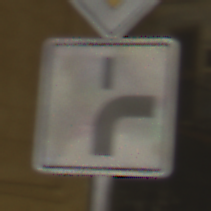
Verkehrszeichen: VerlaufVorfahrtsstrasse8
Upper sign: Vorfahrtsstrasse
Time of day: Night
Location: Outdoor (Urban)
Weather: PartlyCloudy
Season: NotSpecified
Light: Artificial